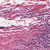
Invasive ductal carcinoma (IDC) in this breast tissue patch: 0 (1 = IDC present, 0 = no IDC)